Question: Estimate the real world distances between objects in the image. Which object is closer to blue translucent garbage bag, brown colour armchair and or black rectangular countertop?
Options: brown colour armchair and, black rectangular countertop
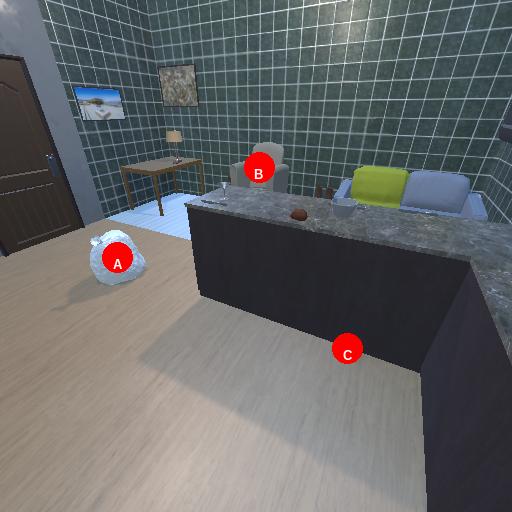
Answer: brown colour armchair and